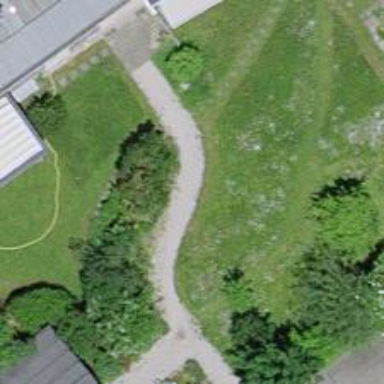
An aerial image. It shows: Pebblestone path.